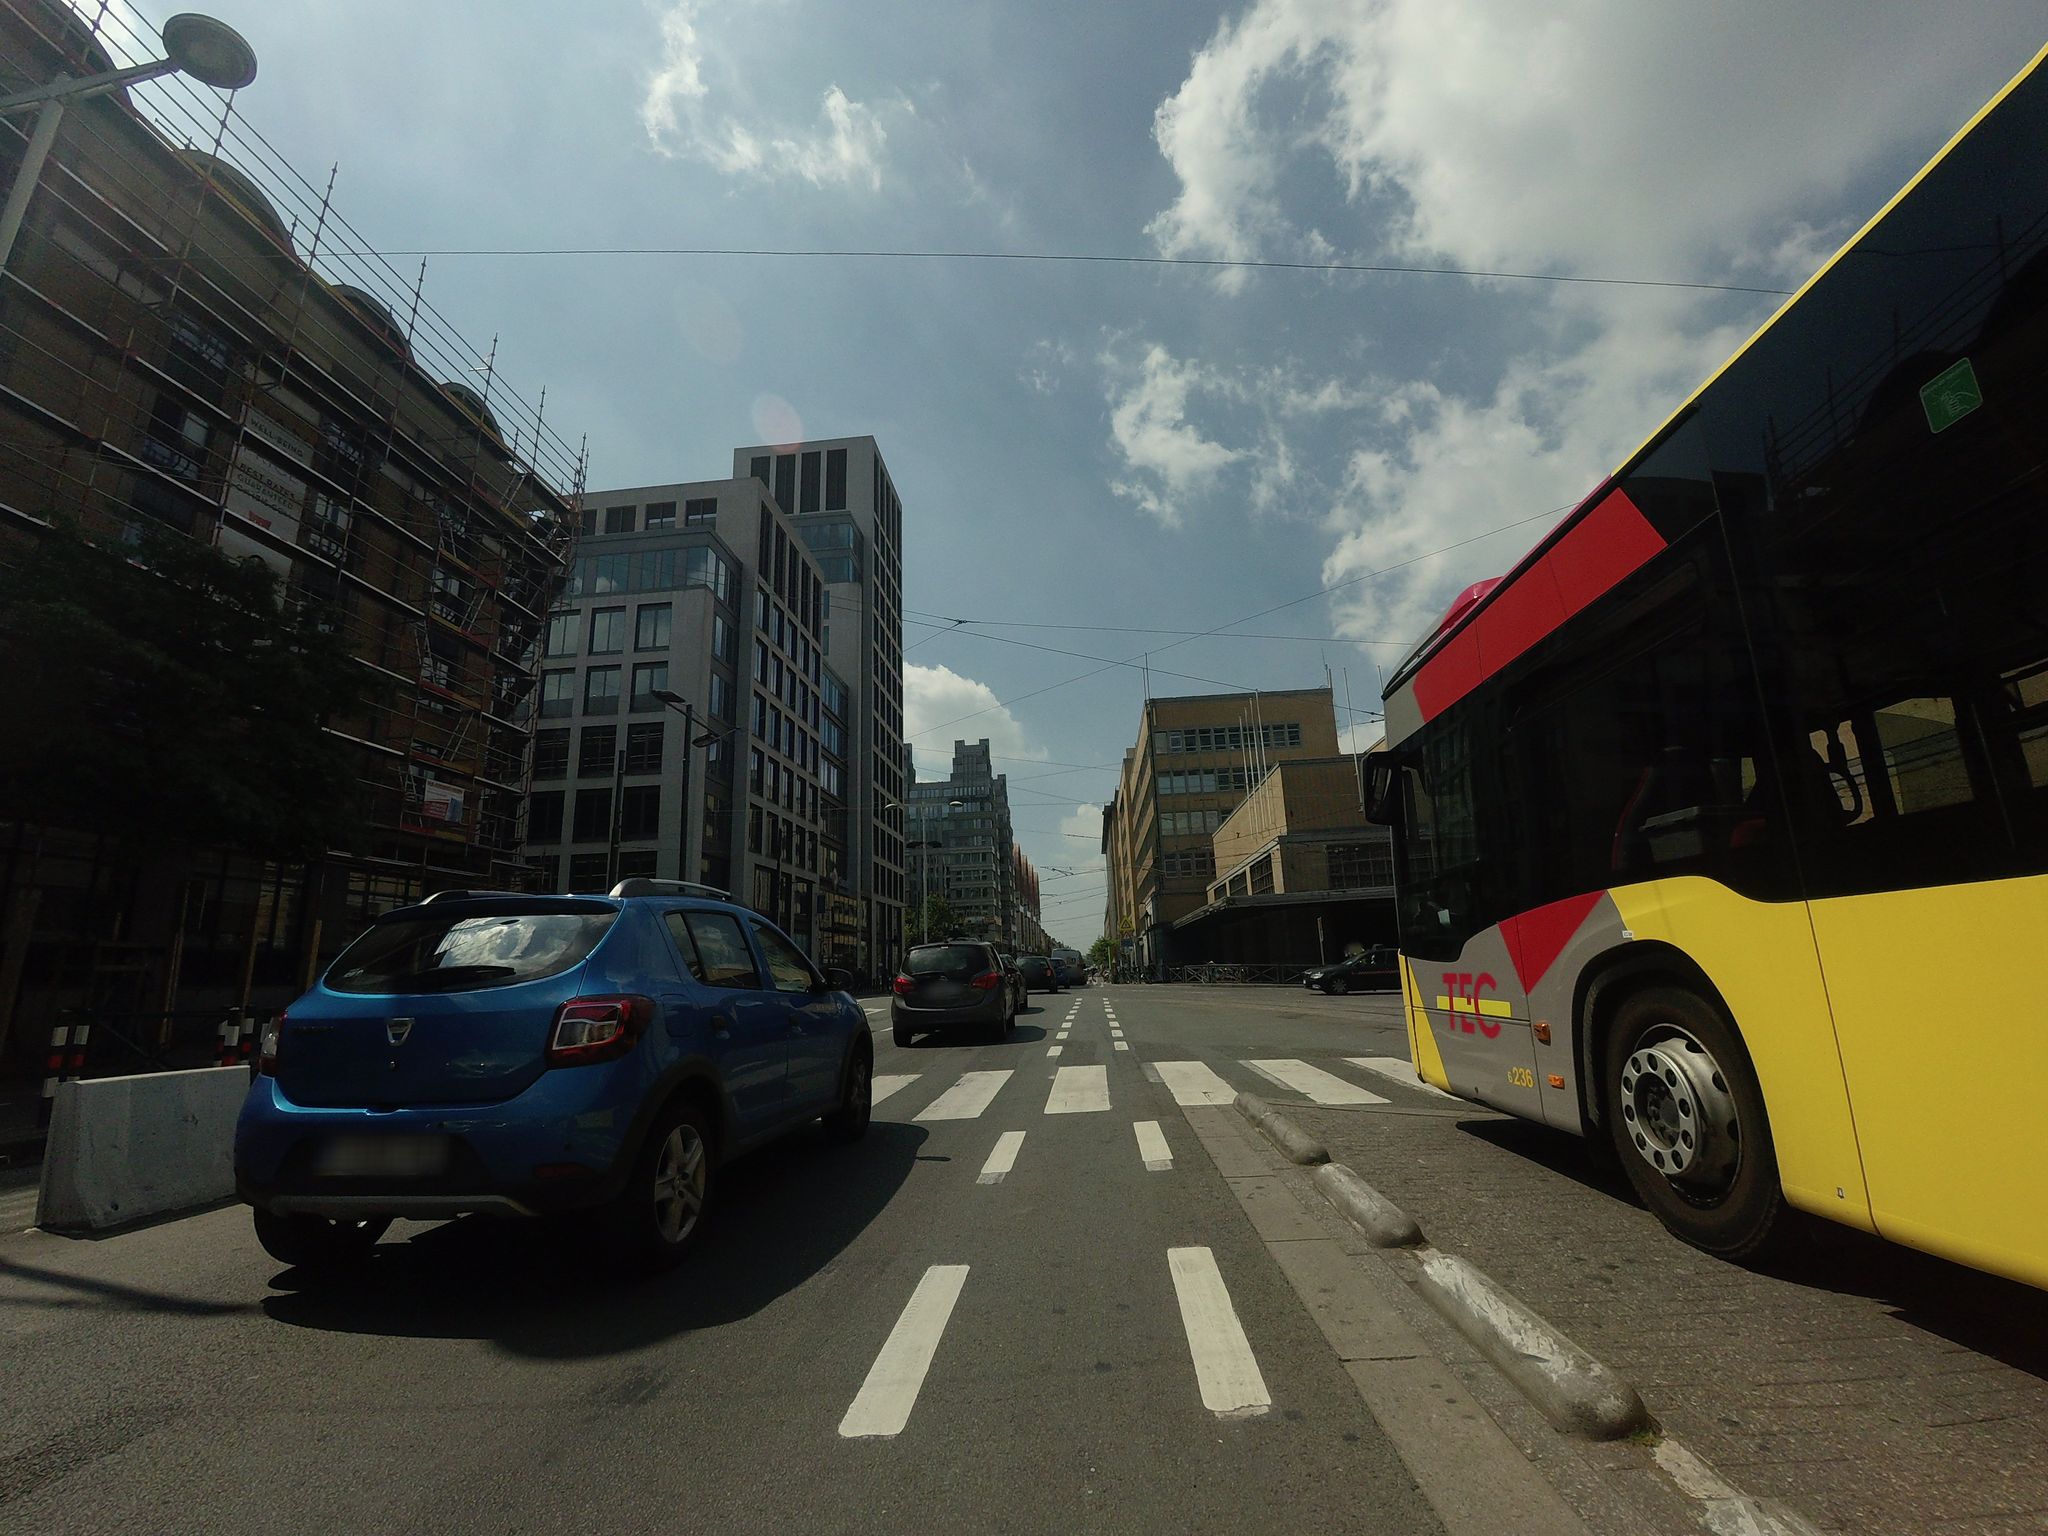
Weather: cloudy
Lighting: day
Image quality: good
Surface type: driving surface
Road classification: steps, corridor
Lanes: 1
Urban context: urban centre
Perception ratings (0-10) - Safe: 2.93, Lively: 7.36, Beautiful: 8.72, Boring: 2.77, Depressing: 3.07, Wealthy: 3.66